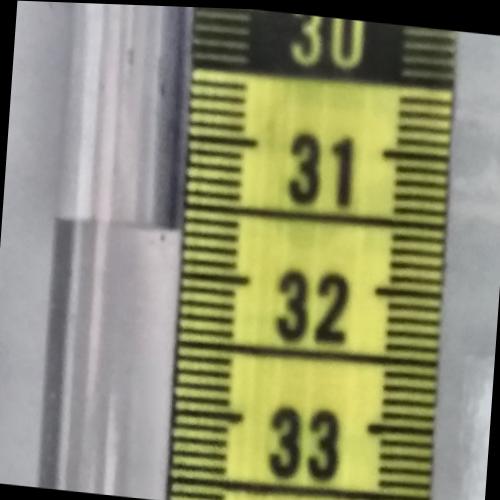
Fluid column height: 31.7 cm